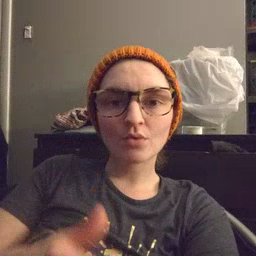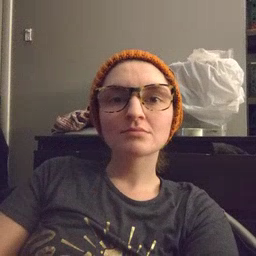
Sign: tomorrow